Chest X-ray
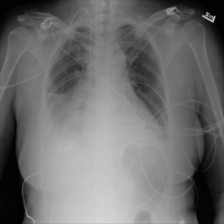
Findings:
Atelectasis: positive
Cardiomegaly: negative
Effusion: positive
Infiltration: positive
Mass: negative
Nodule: negative
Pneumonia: negative
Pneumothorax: negative
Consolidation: negative
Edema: negative
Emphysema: negative
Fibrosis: negative
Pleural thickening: negative
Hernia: negative